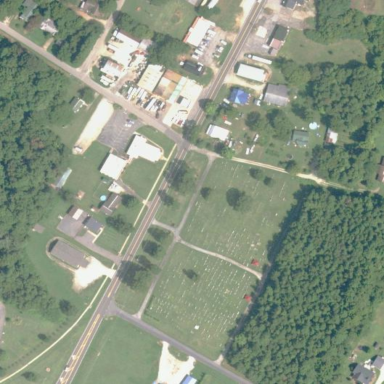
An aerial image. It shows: Cemetery.